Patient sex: F
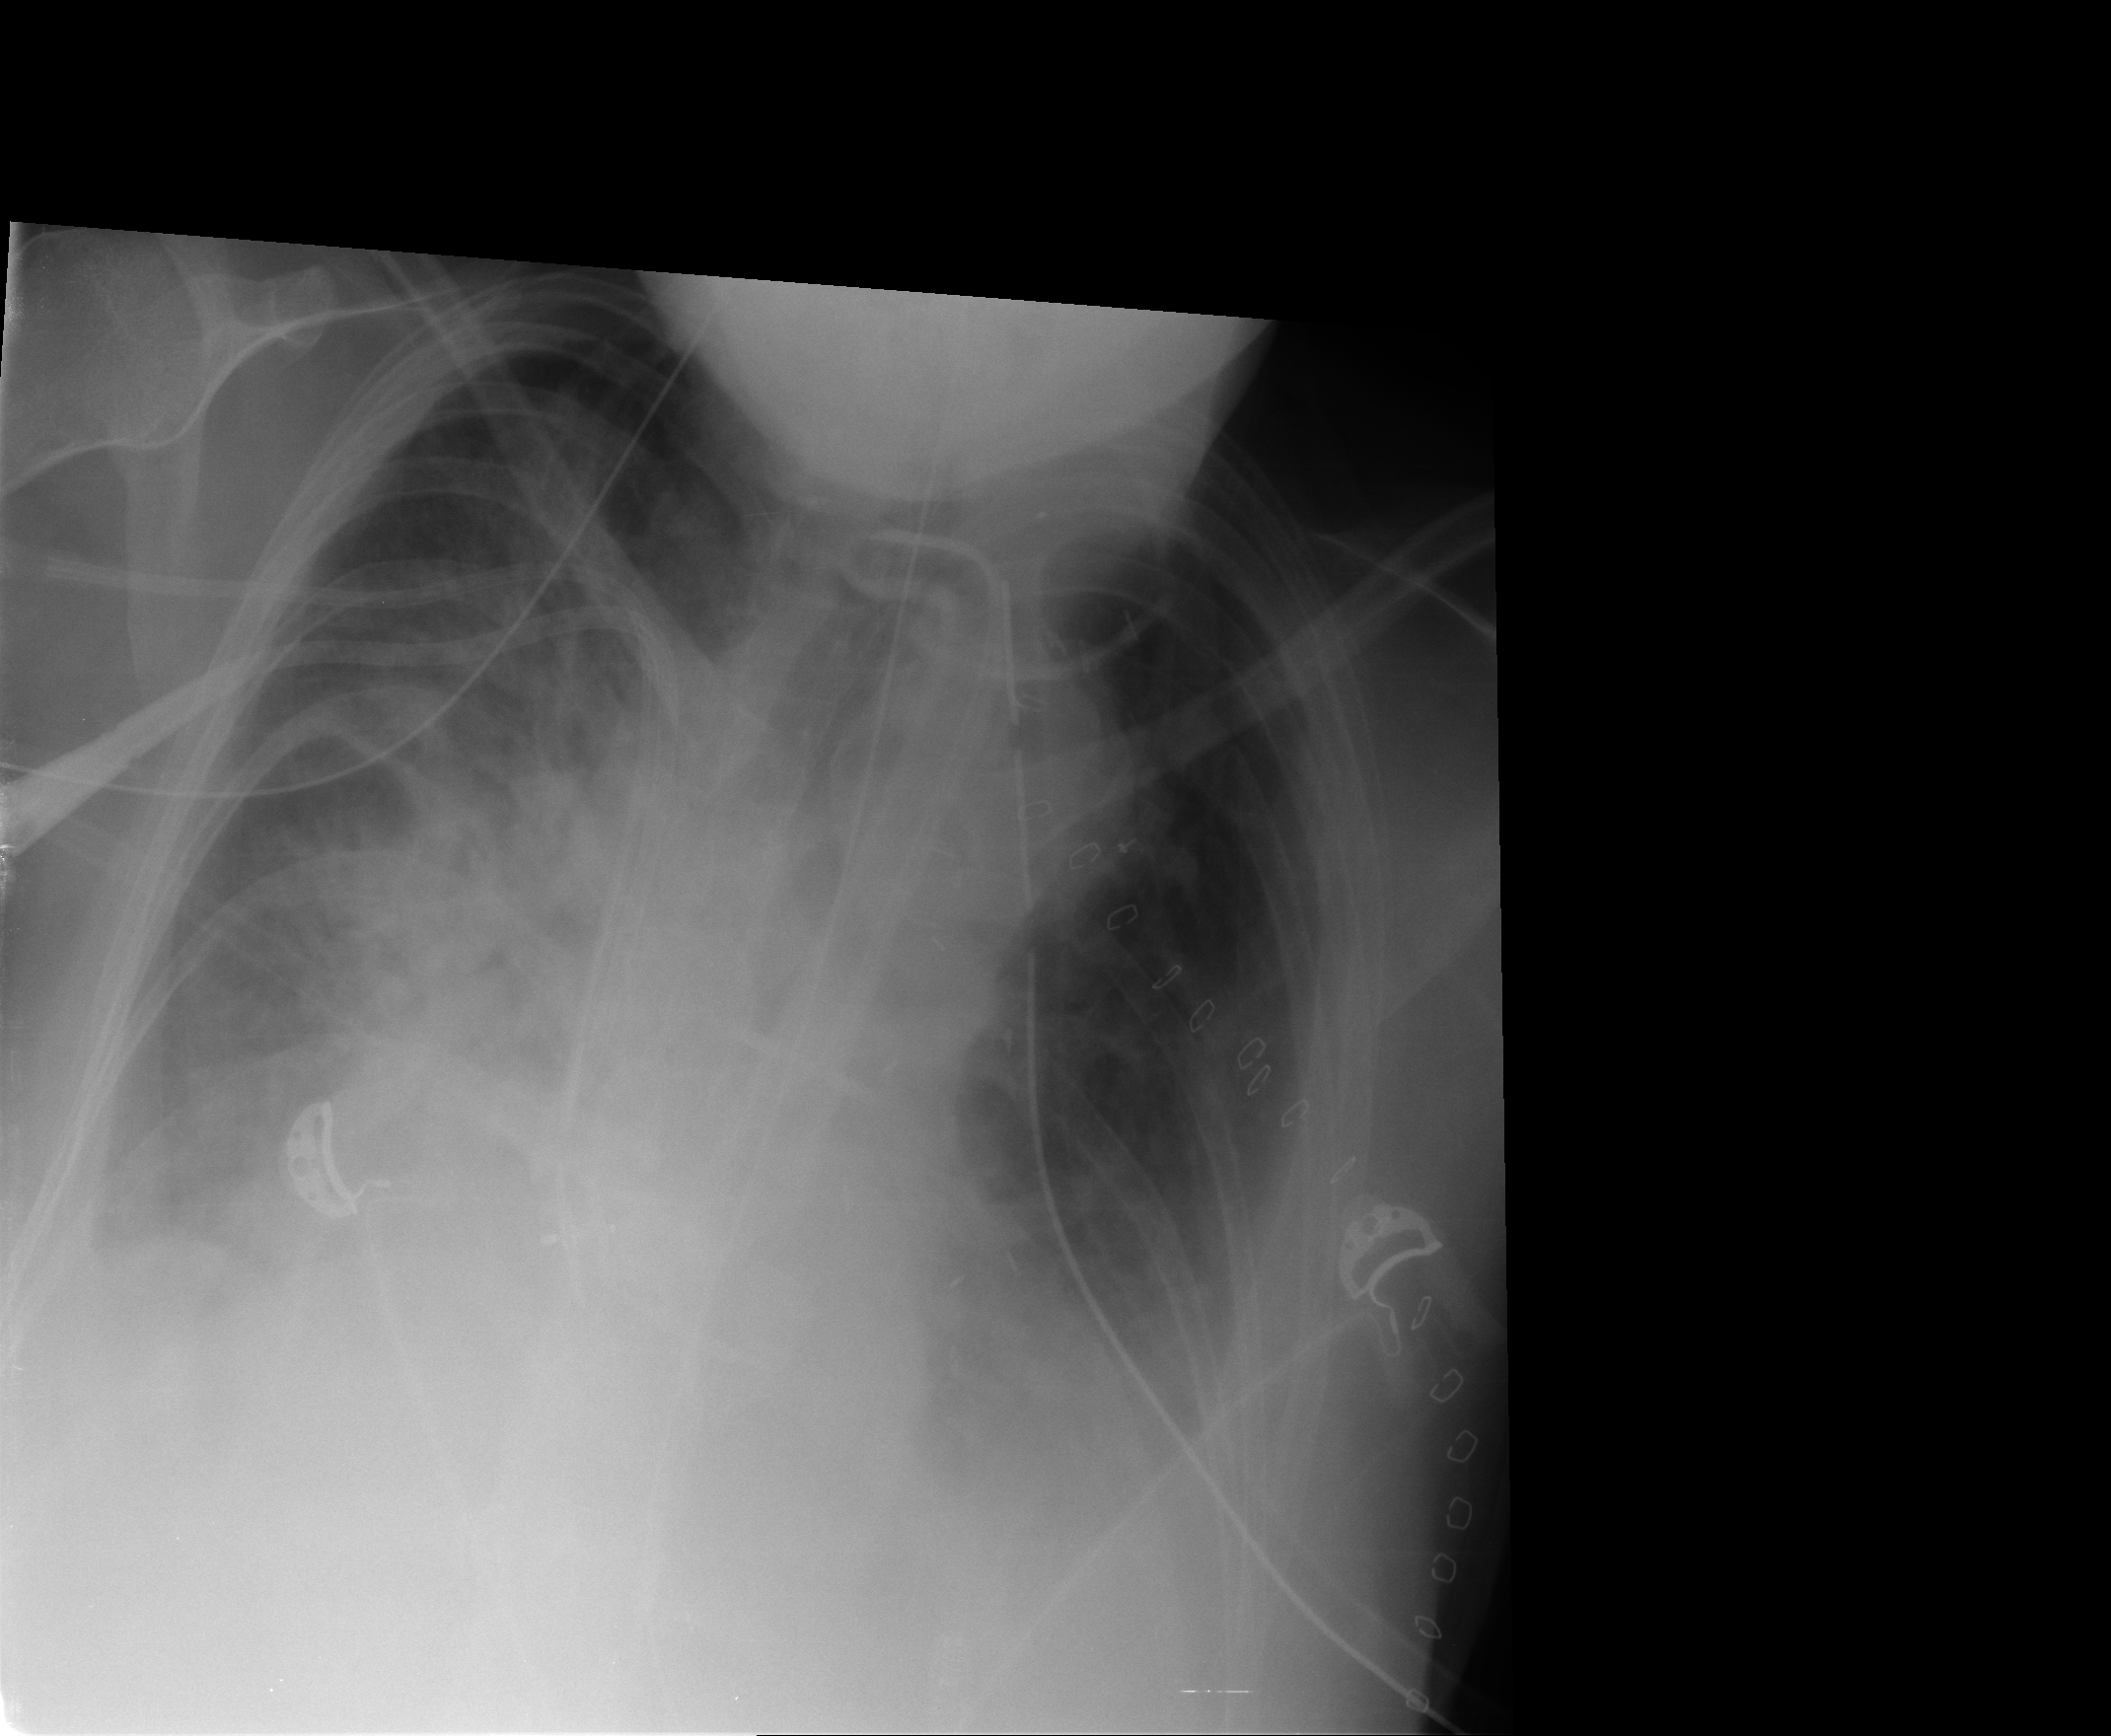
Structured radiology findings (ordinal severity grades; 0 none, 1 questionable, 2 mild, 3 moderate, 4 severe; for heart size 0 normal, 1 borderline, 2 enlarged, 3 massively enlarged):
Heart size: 0
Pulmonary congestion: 2
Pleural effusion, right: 3
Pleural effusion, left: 3
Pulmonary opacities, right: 3
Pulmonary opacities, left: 1
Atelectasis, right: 3
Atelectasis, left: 2